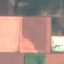
Land use / land cover: AnnualCrop